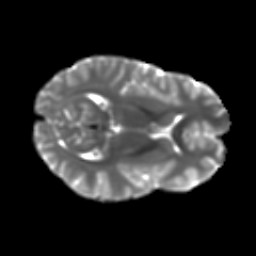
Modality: T2w
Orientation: axial
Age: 16
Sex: male
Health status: ill
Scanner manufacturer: ge
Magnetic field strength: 3 T
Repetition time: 6.752 s
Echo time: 0.079 s